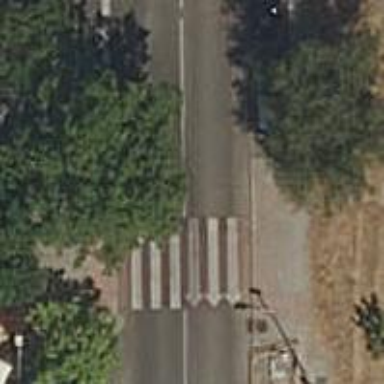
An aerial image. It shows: Uncontrolled crossing on the road.